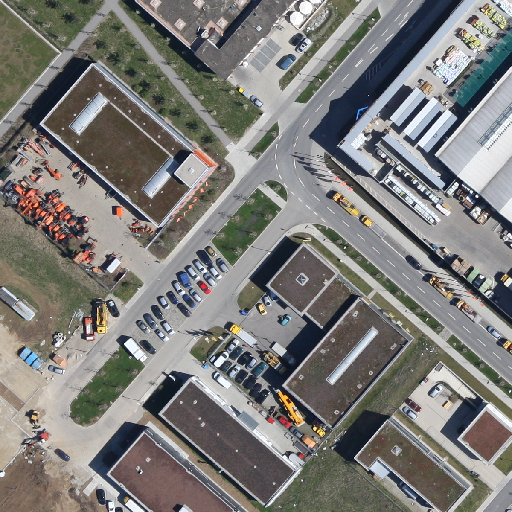
Referring expression: truck in the parking area